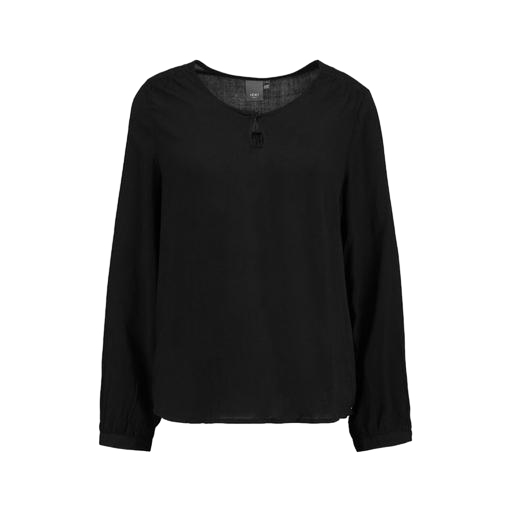
black v-neck top only macy, l/s blouse, black raglan-sleeve blouse, white background